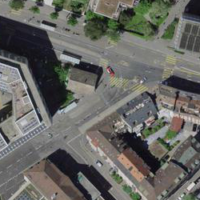
EUNIS habitat code: 57
Species observed at this site:
Cepaea nemoralis
Amaranthus hybridus
Chaenorhinum minus
Chenopodium album